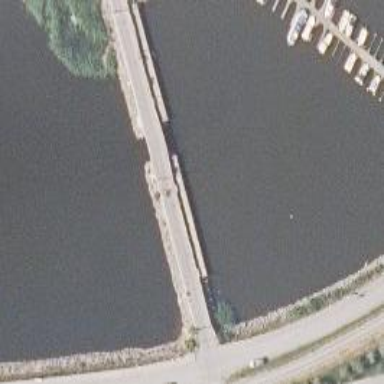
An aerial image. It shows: Man-made pier.